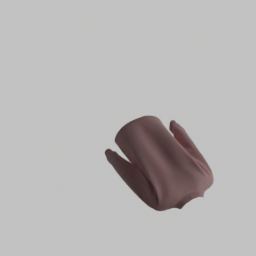
Label: people